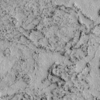
Label: not_dusty